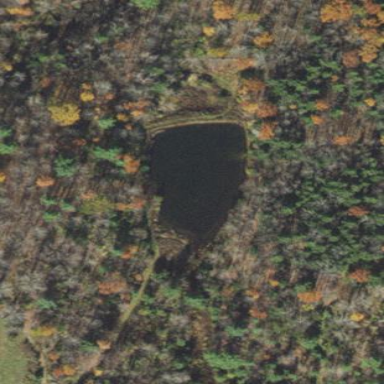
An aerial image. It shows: Serene pond surrounded by nature.